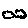
Label: cloud